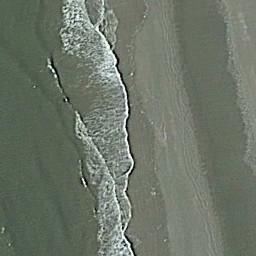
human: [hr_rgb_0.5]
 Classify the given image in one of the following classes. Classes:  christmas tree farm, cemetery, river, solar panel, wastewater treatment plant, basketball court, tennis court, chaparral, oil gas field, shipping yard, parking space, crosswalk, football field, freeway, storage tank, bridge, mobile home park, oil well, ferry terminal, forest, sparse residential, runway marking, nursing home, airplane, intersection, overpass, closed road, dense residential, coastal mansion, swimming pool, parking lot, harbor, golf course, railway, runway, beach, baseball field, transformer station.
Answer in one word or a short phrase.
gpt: beach